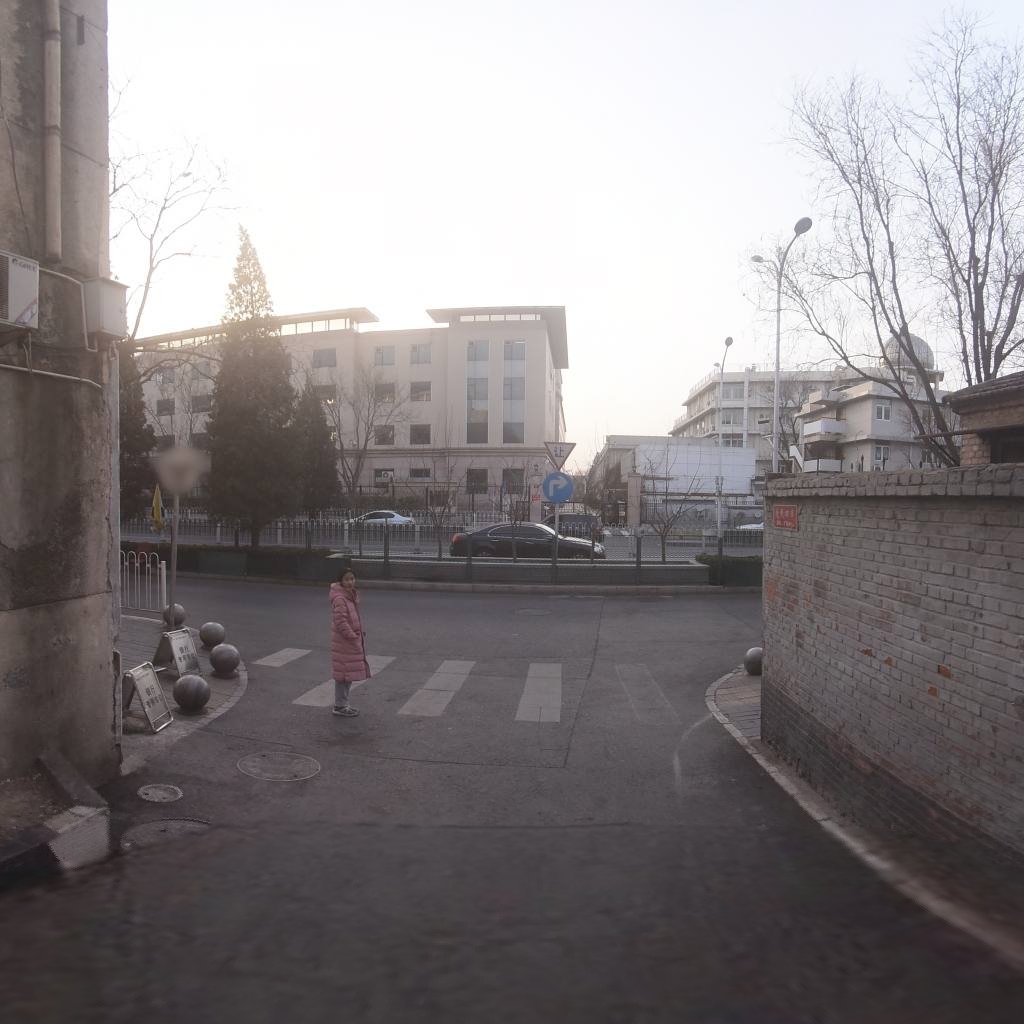
Region: Xicheng
Road damage annotations: transverse crack, manhole cover, manhole cover, longitudinal crack, manhole cover, manhole cover